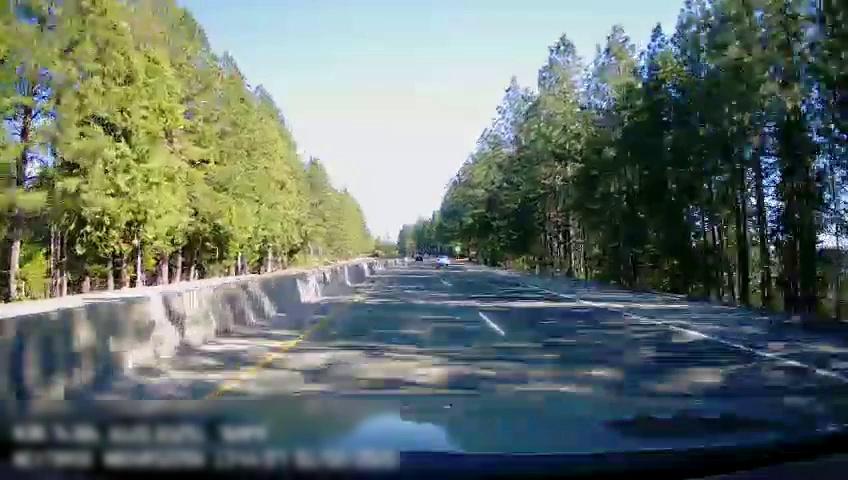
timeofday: Day
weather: Sunny
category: Drivable Space
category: Drivable Space
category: Vehicles | Car
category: Lanes | Alternate Lane
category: Lanes | Current Lane
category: Lanes | Alternate Lane